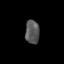
Tissue: skin
Cell type: Epithelial cells
Senescence score: 0.2689
Nuclear area (px): 326
Mean DAPI intensity: 88.169